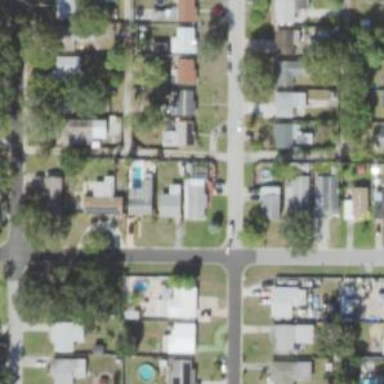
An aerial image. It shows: Alley classified as service road.